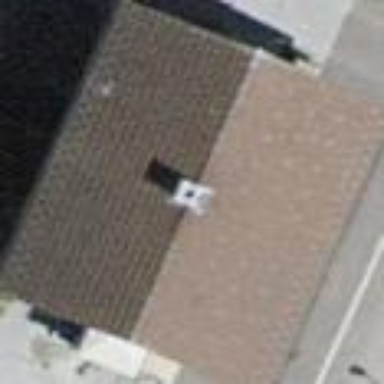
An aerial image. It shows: Building with gabled roof.